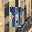
Label: 8